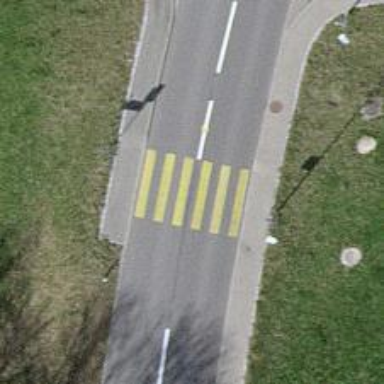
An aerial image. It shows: Zebra crossing on the road.